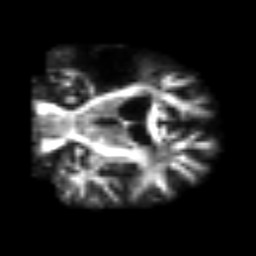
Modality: FA
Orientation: coronal
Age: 47
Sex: male
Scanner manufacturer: siemens
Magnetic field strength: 3 T
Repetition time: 3.2 s
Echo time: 0.081 s